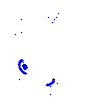
Particle: electron